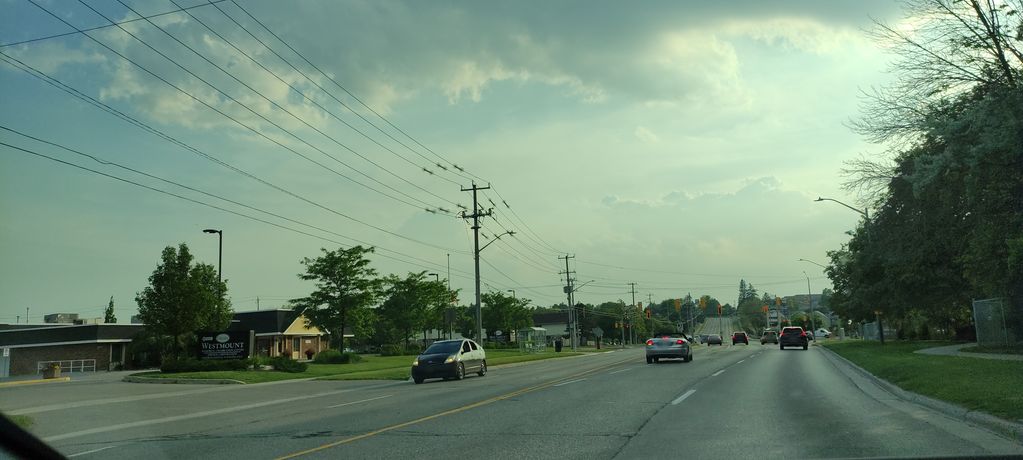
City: kitchener-waterloo